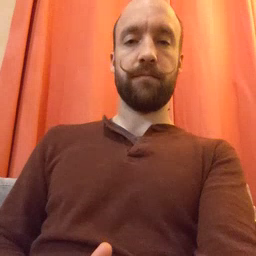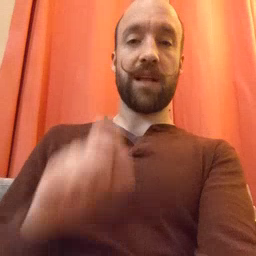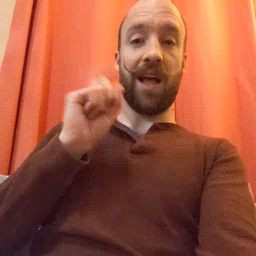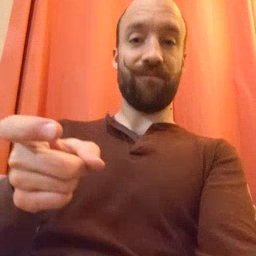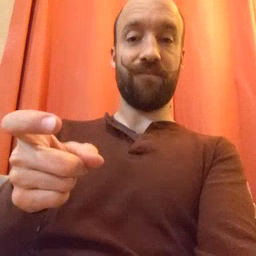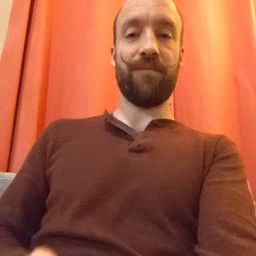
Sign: gift